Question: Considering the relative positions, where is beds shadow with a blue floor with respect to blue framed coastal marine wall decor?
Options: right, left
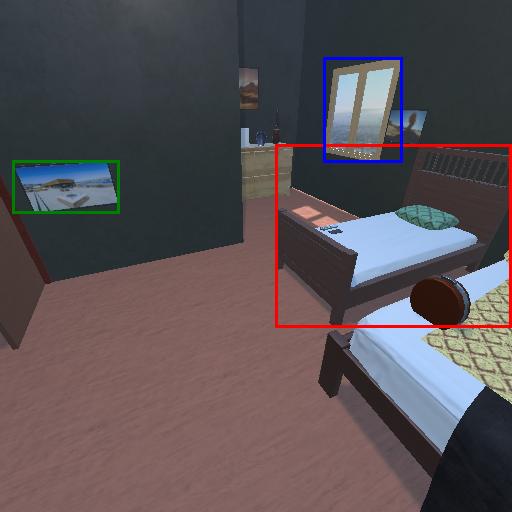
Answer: right